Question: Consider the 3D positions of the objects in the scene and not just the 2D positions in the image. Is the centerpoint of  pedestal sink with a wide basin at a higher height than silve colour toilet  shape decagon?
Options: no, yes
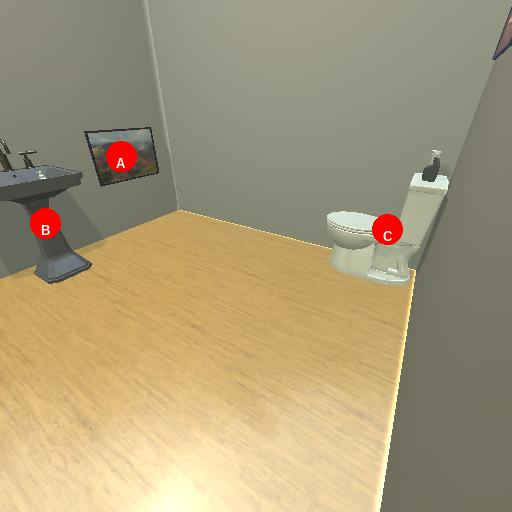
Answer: no